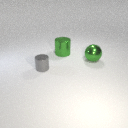
large green metal cylinder behind small gray metal cylinder